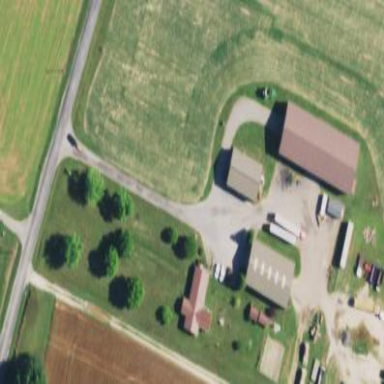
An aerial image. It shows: Farmyard area.